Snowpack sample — Snodgrass Mountain, Crested Butte, Colorado (2/4/25, 12:06 PM MST)
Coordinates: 38.923, -106.968
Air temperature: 35 °F
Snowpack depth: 80 cm
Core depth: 80 cm
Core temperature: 32 °F
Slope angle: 14°, slope face: 78°
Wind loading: low
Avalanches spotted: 0
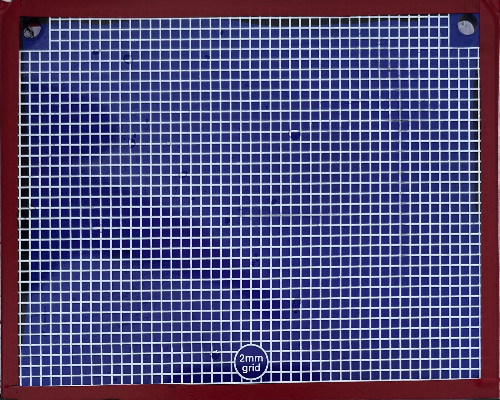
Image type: profile
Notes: No avalanches nearby, unusually warm weather for the last month reported by residents, Collected 25 yards from treeline